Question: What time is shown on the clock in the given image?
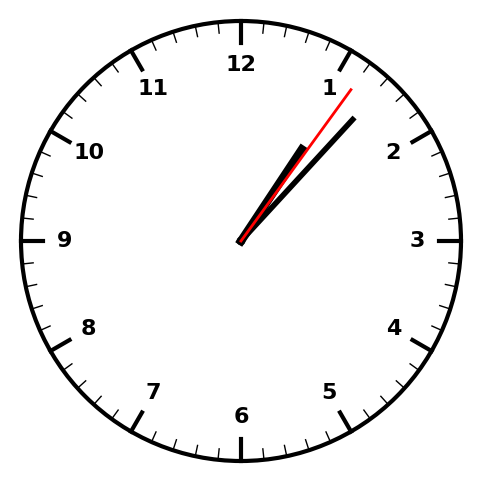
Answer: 01:07:06